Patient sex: F
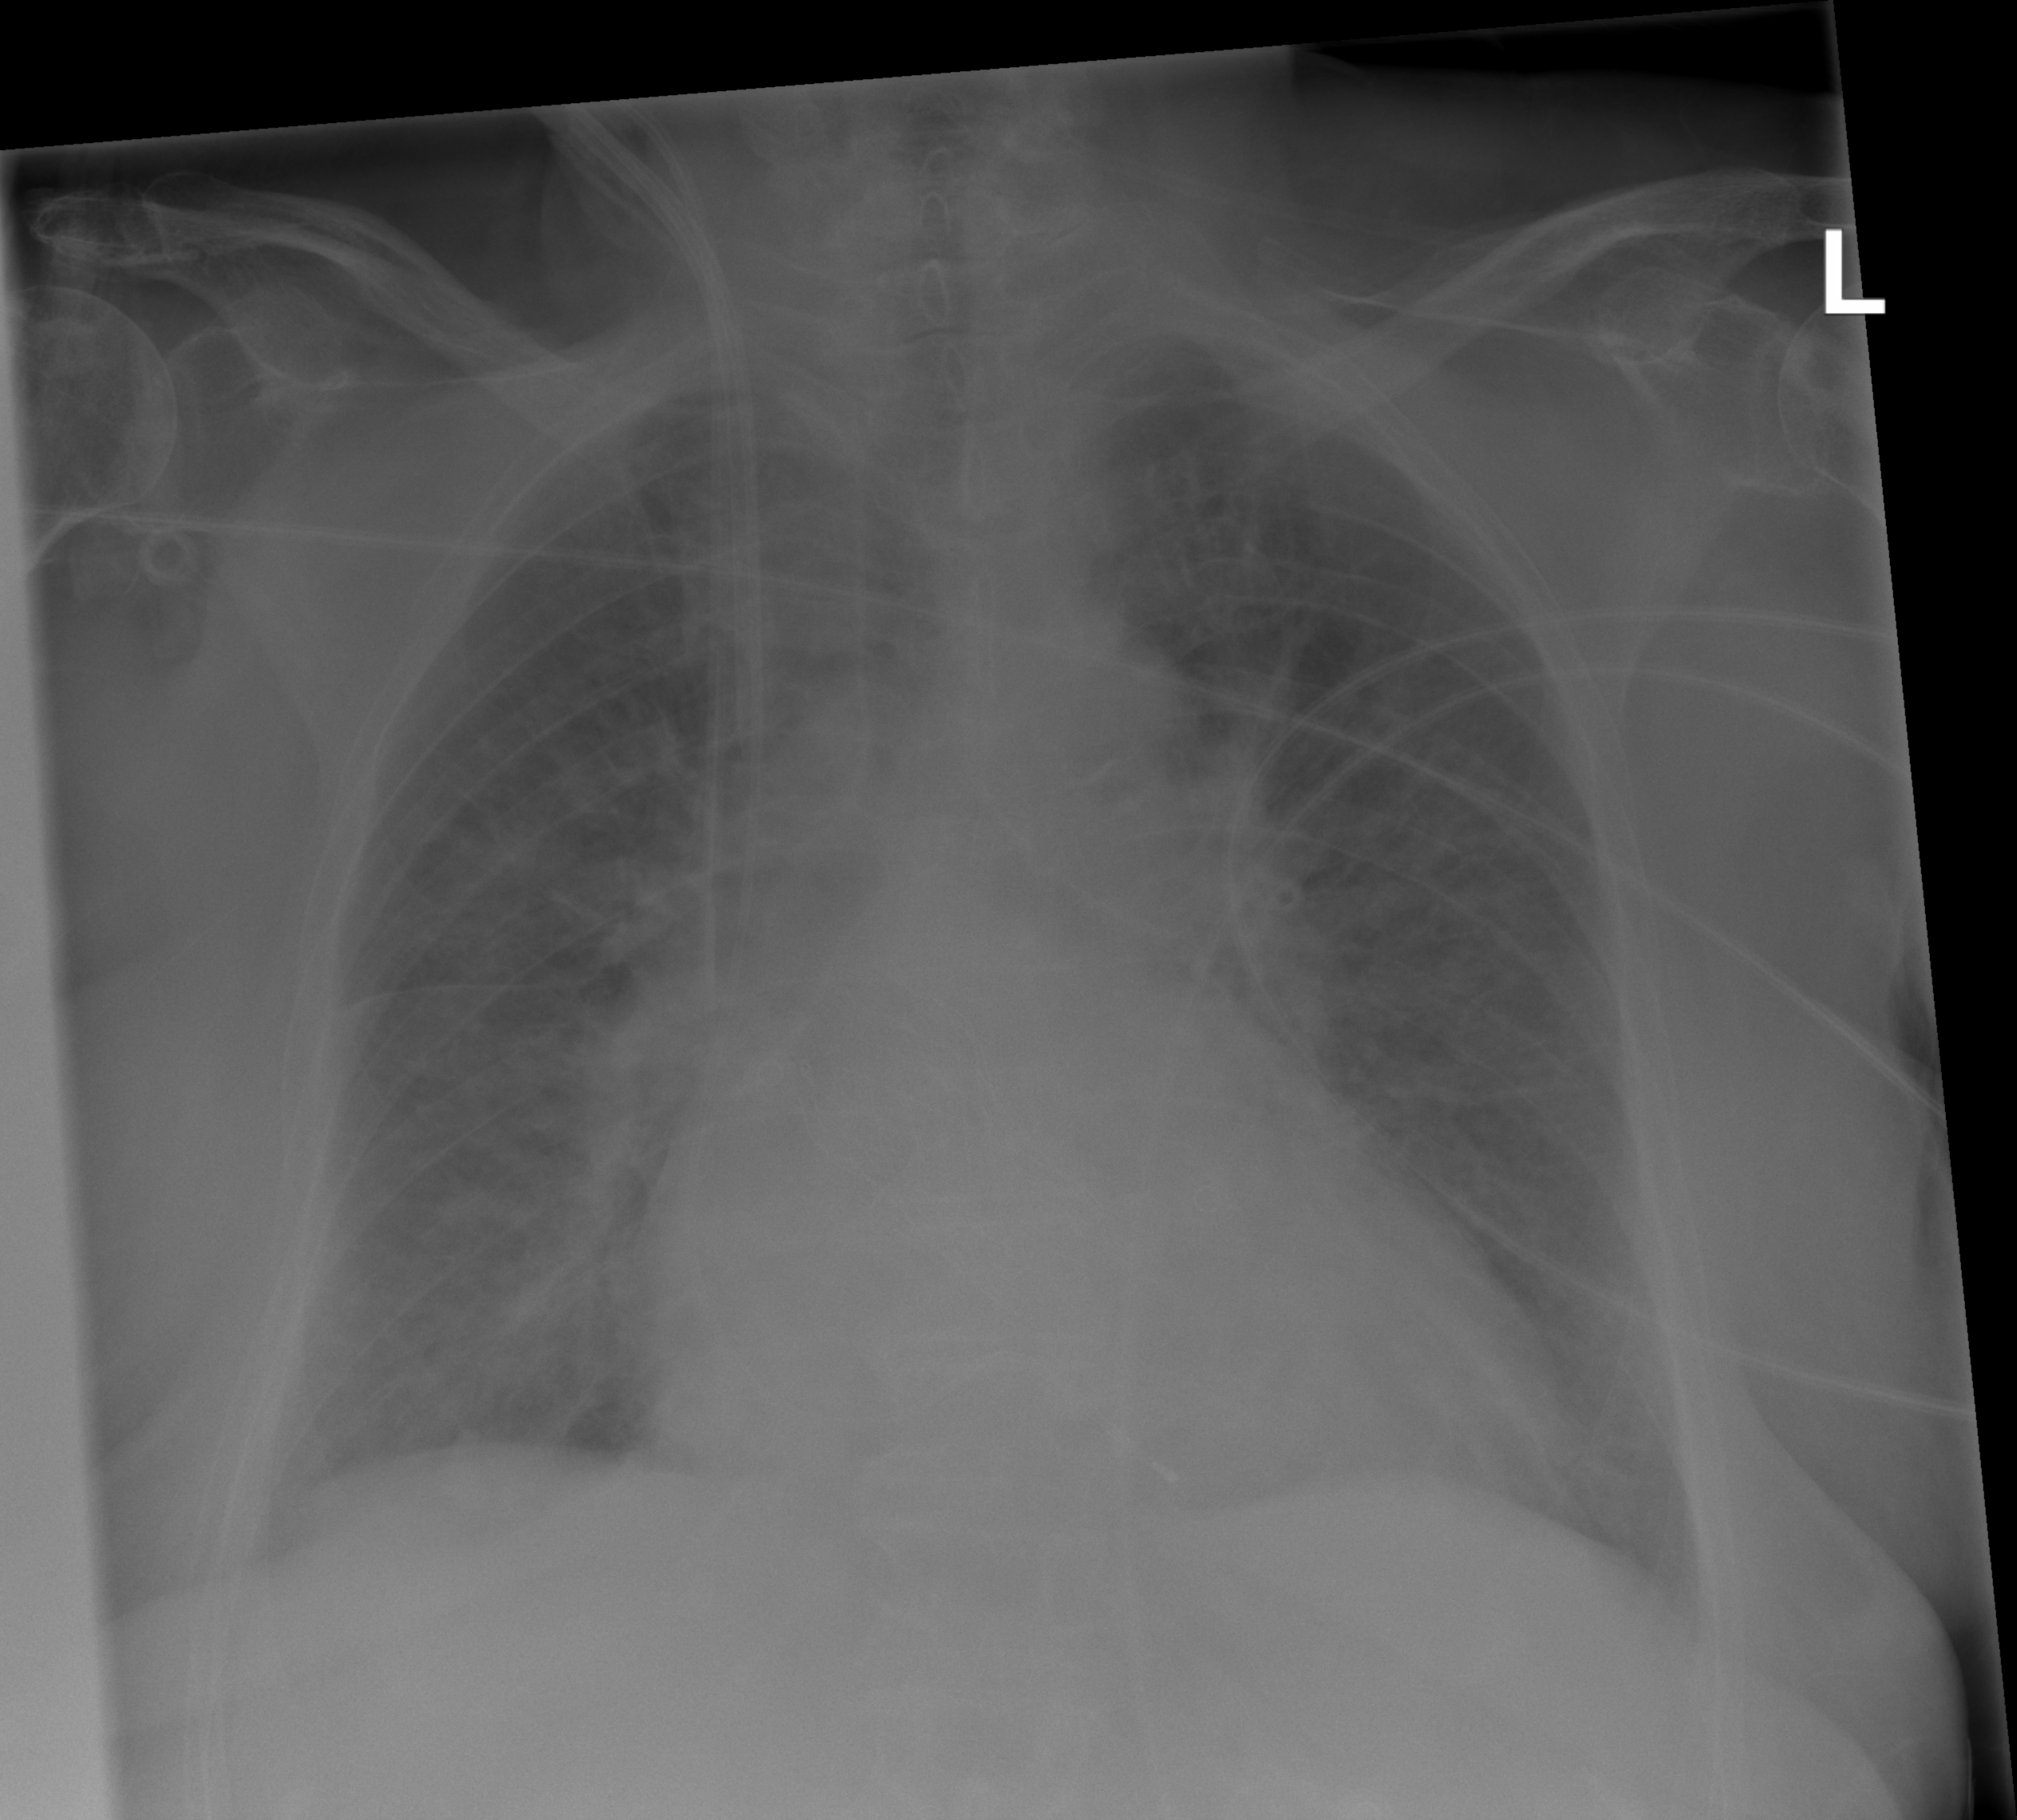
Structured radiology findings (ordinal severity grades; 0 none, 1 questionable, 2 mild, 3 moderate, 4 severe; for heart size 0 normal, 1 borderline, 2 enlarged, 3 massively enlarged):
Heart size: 2
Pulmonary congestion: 2
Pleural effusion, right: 2
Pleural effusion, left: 0
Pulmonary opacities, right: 2
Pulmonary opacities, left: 2
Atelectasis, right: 2
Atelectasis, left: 2